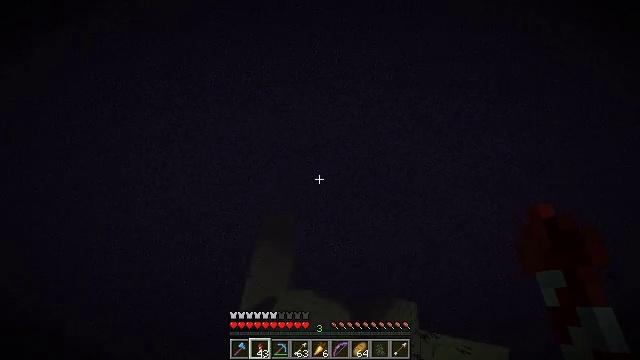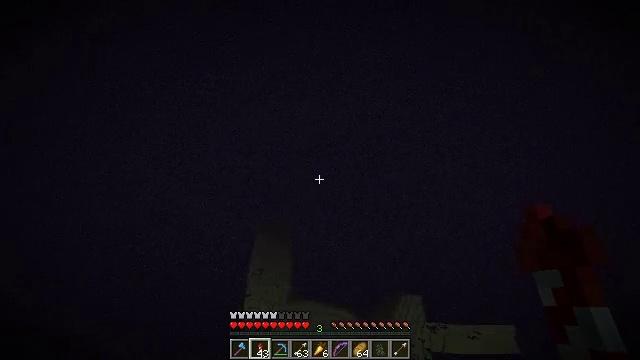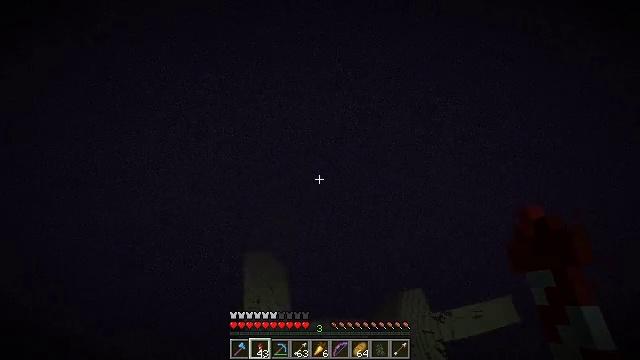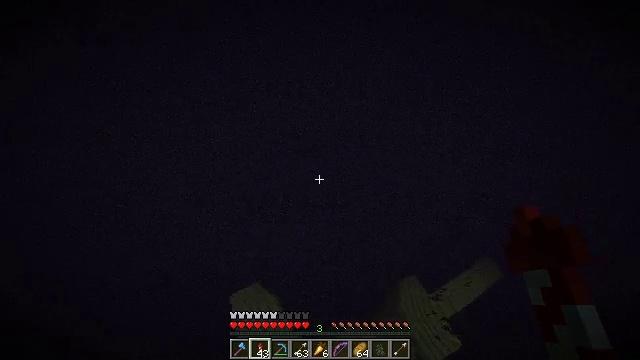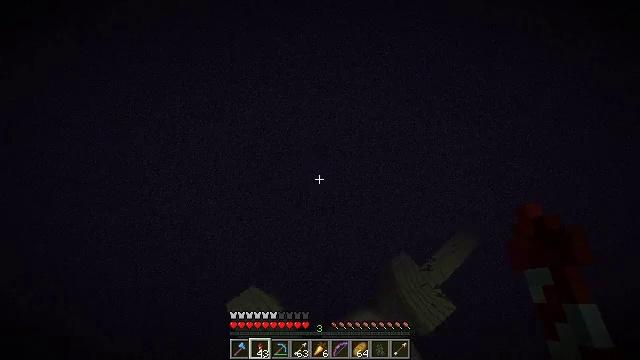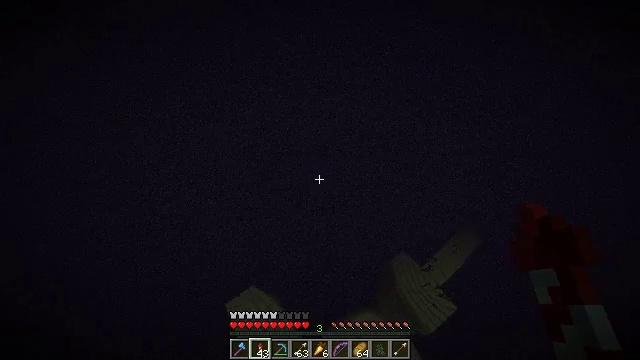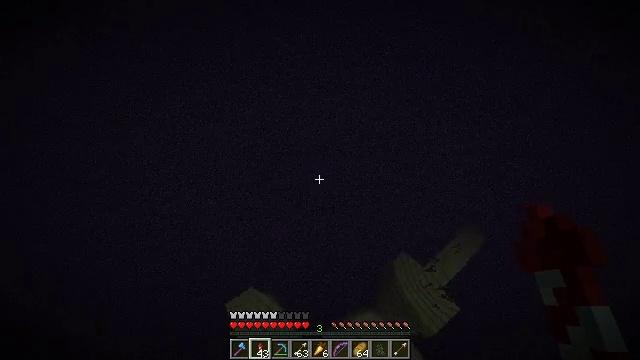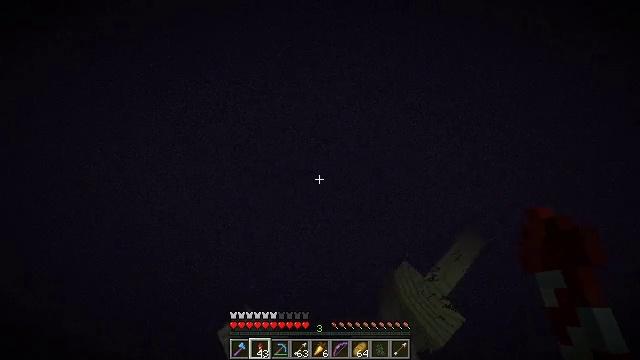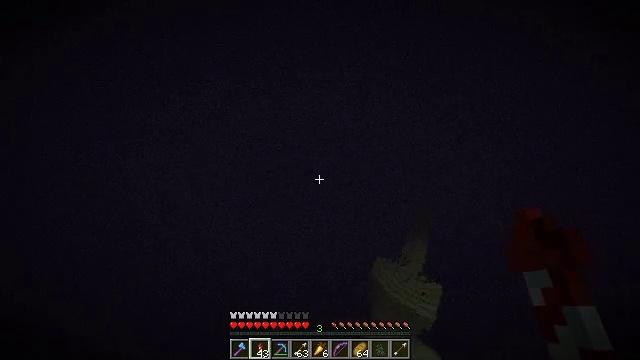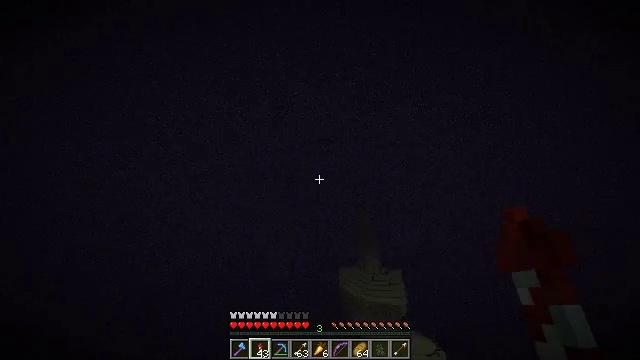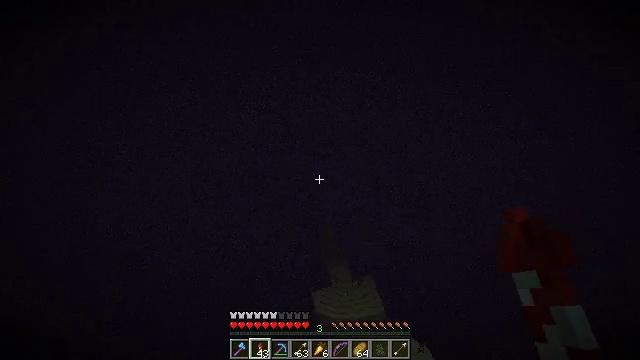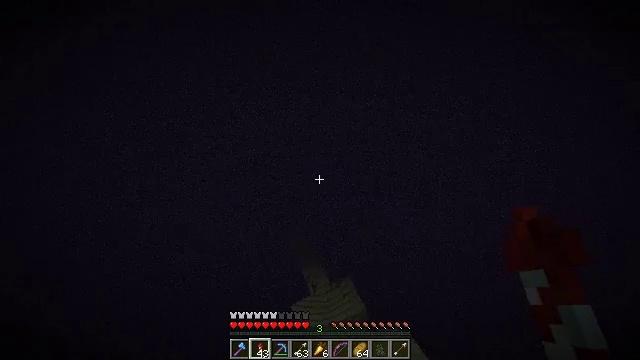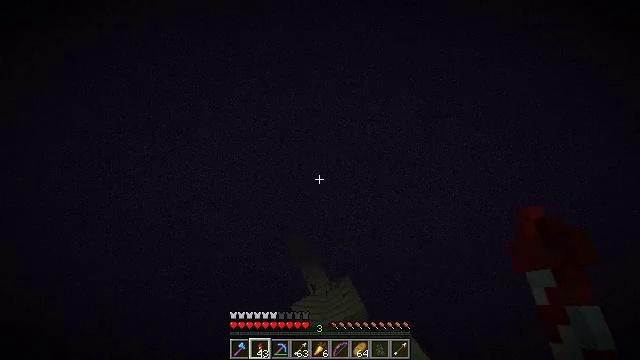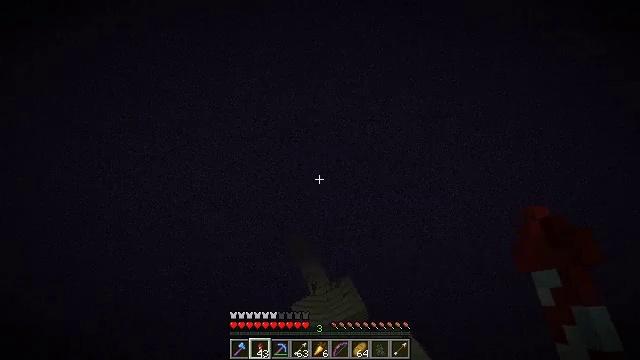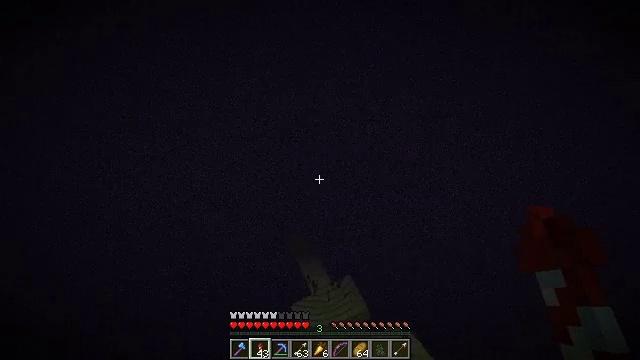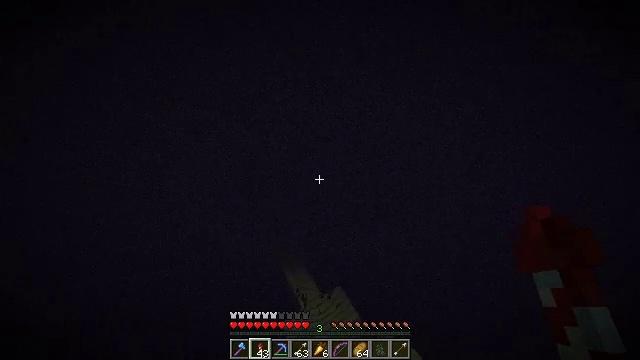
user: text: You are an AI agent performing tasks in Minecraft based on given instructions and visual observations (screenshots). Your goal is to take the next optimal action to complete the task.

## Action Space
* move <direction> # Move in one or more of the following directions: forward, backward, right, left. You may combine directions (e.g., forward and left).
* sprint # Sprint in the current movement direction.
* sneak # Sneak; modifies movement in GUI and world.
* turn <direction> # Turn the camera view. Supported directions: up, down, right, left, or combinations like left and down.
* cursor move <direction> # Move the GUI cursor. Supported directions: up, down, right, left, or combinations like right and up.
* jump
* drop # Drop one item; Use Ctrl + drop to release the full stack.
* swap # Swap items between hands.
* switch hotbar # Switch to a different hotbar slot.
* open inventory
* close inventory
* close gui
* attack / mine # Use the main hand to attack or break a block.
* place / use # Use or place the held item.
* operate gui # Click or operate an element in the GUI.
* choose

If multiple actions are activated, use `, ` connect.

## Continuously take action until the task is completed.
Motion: motion action
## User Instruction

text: Remove a firework rocket from the inventory.
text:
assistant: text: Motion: move forward, sprint, turn right and up, jump
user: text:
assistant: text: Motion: move forward, sprint, turn right and up, jump
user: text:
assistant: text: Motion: move forward, sprint, turn right and up, jump
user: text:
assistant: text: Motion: move forward, sprint, turn right and down, jump
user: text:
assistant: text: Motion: move forward, sprint, jump
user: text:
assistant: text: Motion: move forward, sprint, jump
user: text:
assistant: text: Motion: move forward, sprint, turn right and up, jump
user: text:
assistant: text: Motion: move forward, sprint, turn right and up, jump
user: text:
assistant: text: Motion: move forward, sprint, turn right and up, jump
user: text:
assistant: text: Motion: move forward, sprint, turn right and up, jump
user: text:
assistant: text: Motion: move forward, sprint, turn right and up, jump
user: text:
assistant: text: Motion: move forward, sprint, jump
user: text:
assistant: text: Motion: move forward, sprint, jump
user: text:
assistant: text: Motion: move forward, sprint, jump
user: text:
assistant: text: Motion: move forward, sprint, turn right and up, jump
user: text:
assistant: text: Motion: move forward, sprint, turn right, jump
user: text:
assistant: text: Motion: move forward, sprint, turn right and down, jump
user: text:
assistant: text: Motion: move forward, sprint, turn right and down, jump
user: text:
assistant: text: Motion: move forward, sprint, turn right and down, jump
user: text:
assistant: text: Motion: move forward, sprint, turn right and down, jump
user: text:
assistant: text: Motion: move forward, sprint, turn right and down, jump
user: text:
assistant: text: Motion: move forward, sprint, turn right and down, jump
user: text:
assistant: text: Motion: move forward, sprint, turn right and down, jump
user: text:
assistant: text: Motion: move forward, sprint, turn right, jump
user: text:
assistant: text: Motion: move forward, sprint, turn right, jump
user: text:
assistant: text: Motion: move forward, sprint, jump
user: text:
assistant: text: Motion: move forward, sprint, jump
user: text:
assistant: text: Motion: move forward, sprint, jump
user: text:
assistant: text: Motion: move forward, sprint, turn right, jump
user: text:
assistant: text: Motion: move forward, sprint, turn right, jump